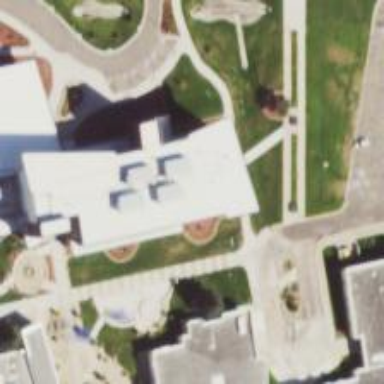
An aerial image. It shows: College building.